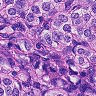
Metastatic tissue present: yes